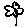
Label: flower